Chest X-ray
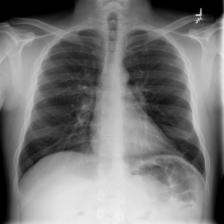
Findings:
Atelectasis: negative
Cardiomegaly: negative
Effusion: negative
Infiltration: negative
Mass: negative
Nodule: negative
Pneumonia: negative
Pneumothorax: negative
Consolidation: negative
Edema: negative
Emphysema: negative
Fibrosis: negative
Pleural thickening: negative
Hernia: negative